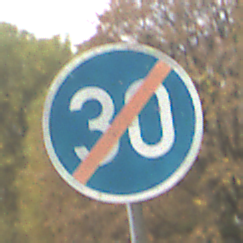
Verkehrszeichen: EndeMindestgeschwindigkeit
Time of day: MorningAfternoon
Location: Outdoor (Nature)
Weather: Overcast
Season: Autumn
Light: Natural